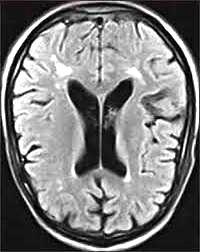
Label: notumor